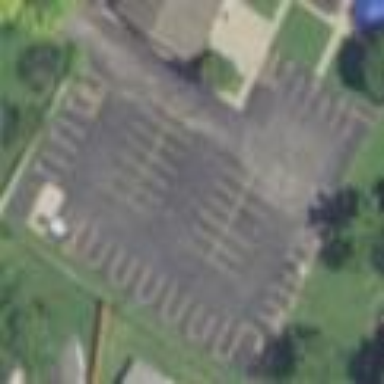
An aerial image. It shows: Parking area with surface.